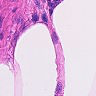
Metastatic tissue present: no